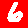
Digit: 6